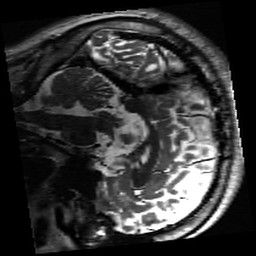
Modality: inplaneT2
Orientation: sagittal